Aerial crown-view tile of a tropical tree (Barro Colorado Island, Panama), acquired 20241216:
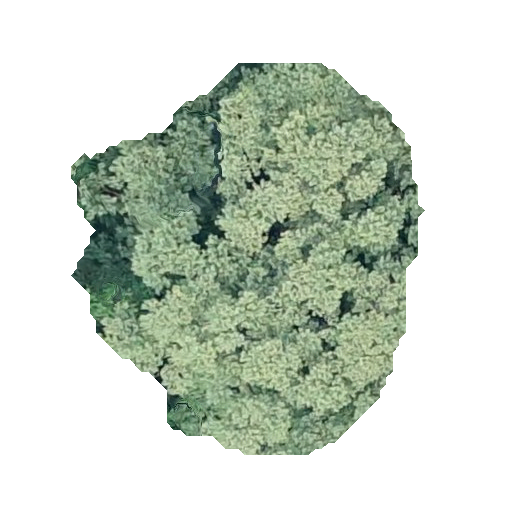
Species: Luehea seemannii
GBIF accepted scientific name: Luehea seemannii
Crown area: 146.126 m²